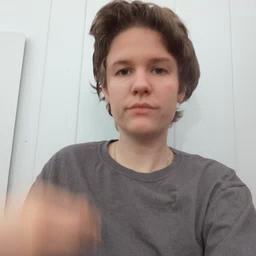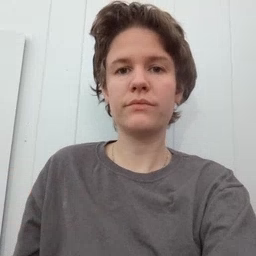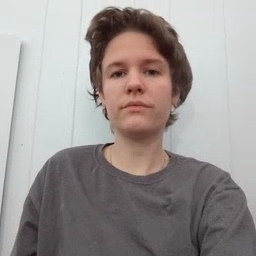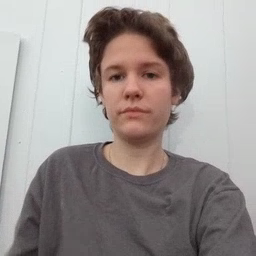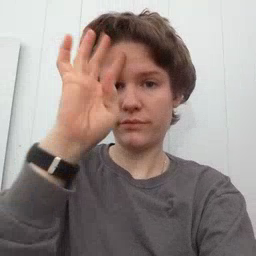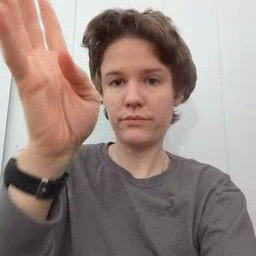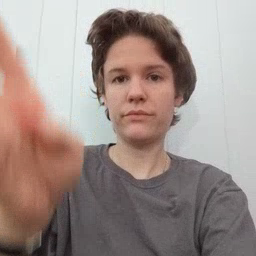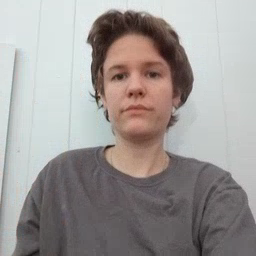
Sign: pretend